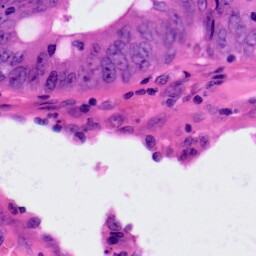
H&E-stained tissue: Colon